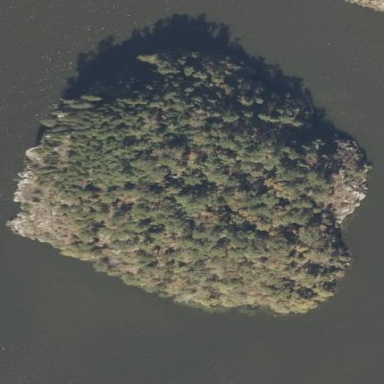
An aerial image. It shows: Islet.